Interaction volume radius: 10 \u00c5
Interaction volume height: 35 \u00c5
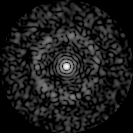
Disorder parameter: 0.8458